Question: I have created an app which launches a viewport on launch. This covers the entire screen. So i provided a width and height for it. The next requirement being the app being center aligned in the screen.
The code I have used is:
'''
//<debug>
Ext.Loader.setConfig({disableCaching:false});
Ext.Loader.setPath({
'Ext': 'sdk/src'
});
//</debug>
Ext.application({
name: 'SEPA',
controllers: ["MainController"],
requires: [
'Ext.MessageBox'
],
controllers:['MainController'],
icon: {
57: 'resources/icons/Icon.png',
72: 'resources/icons/Icon~ipad.png',
114: 'resources/icons/Icon@2x.png',
144: 'resources/icons/Icon~ipad@2x.png'
},
phoneStartupScreen: 'resources/loading/Homescreen.jpg',
tabletStartupScreen: 'resources/loading/Homescreen~ipad.jpg',
fullscreen: false,
//centered:true,
// margin: 100,
launch: function() {
Ext.Viewport.setWidth(320);
Ext.Viewport.setHeight(480);
//Ext.Viewport.setCentered(false);
// Ext.Viewport.setRight(2);
// Destroy the #appLoadingIndicator element
},
onUpdated: function() {
Ext.Msg.confirm(
"Application Update",
"This application has just successfully been updated to the latest version. Reload now?",
function() {
window.location.reload();
}
);
}
});
'''
As you can see, the app is placed in the left most corner of the browser. How can i get it in the center of the screen?

Any help is appreciated.
Thanks in advance.
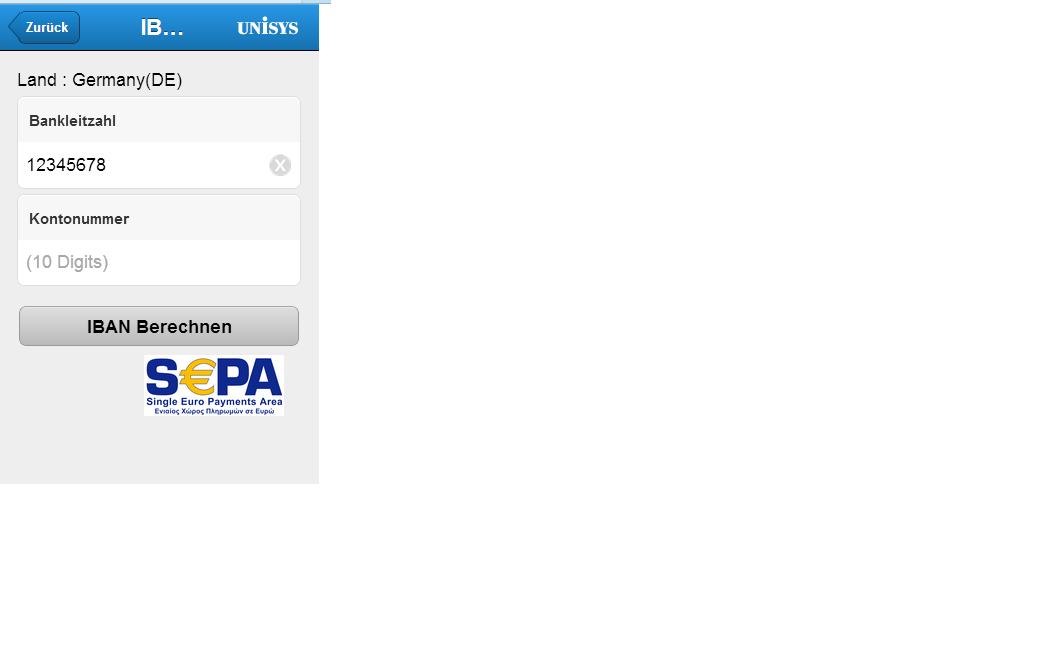
Answer: Add this to your 'css' or 'scss' file:
'''
body {
position:absolute;
left:50%;
top:50%;
margin-left:-160px;
margin-top:-240px;
}
'''
Hope it helps :)